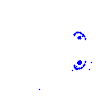
Particle: electron